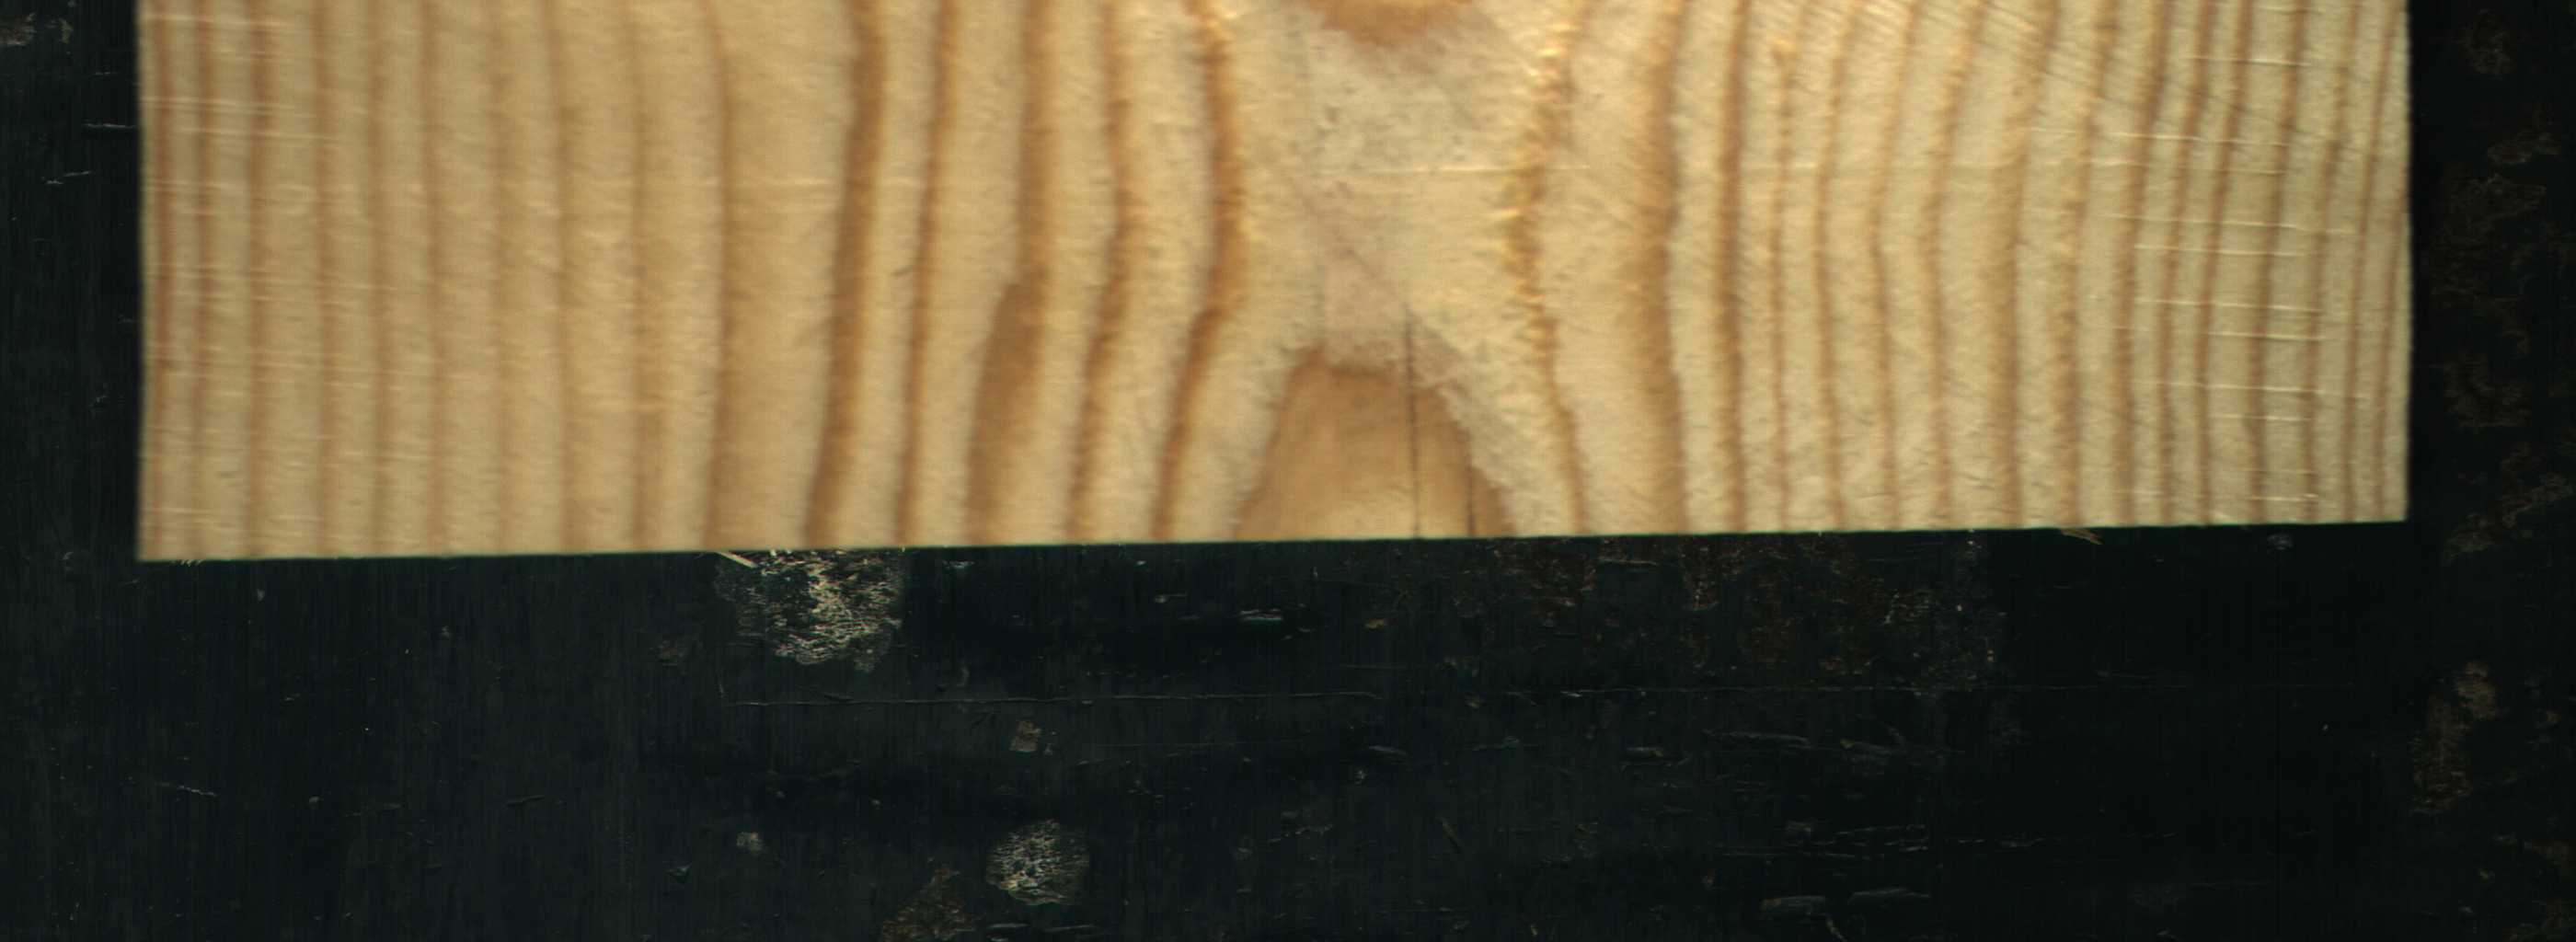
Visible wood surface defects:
Crack
Crack